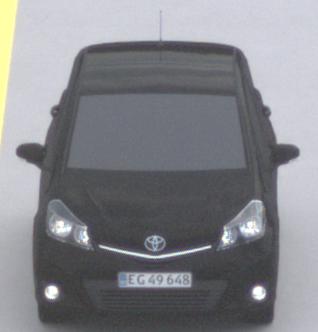
Make: Toyota
Model: Yaris 1.0
Detailed model: Yaris (XP9)
Model produced from: 2009/01
Model produced until: 2010/10
Doors: 3
Color: black
Road condition: dry road
Daytime: midday
Contrast: low contrast